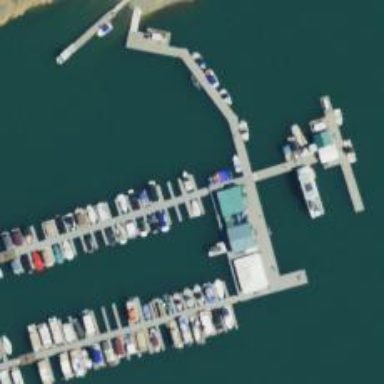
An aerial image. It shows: Pier with mooring facilities.